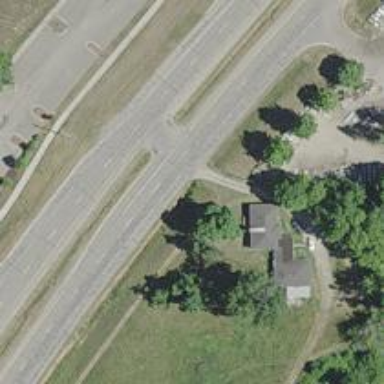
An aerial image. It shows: Primary link highway with asphalt surface.